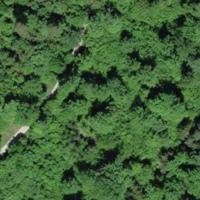
EUNIS habitat code: 41
Species observed at this site:
Euphorbia cyparissias
Potentilla micrantha